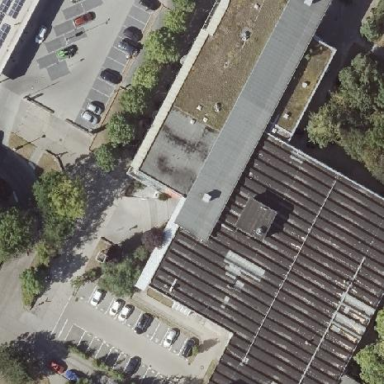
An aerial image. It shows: Flat roof retail building.